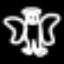
Label: angel